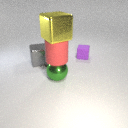
small purple rubber cube behind large gray metal cube